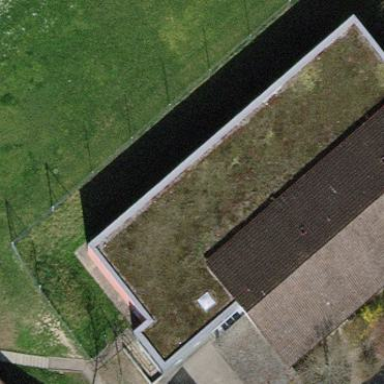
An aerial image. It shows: Building with flat roof.